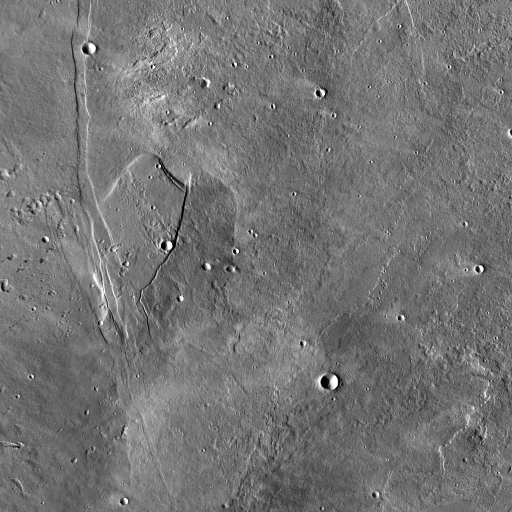
Crater classes present: Background, Other, Secondary